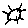
Label: sun